Question: I'm searching for an advertising API that matches the above mentioned criteria.
I don't want to show ugly or annoying ads. But I couldn't find a way of doing it.
Here is a picture of what I am looking for.

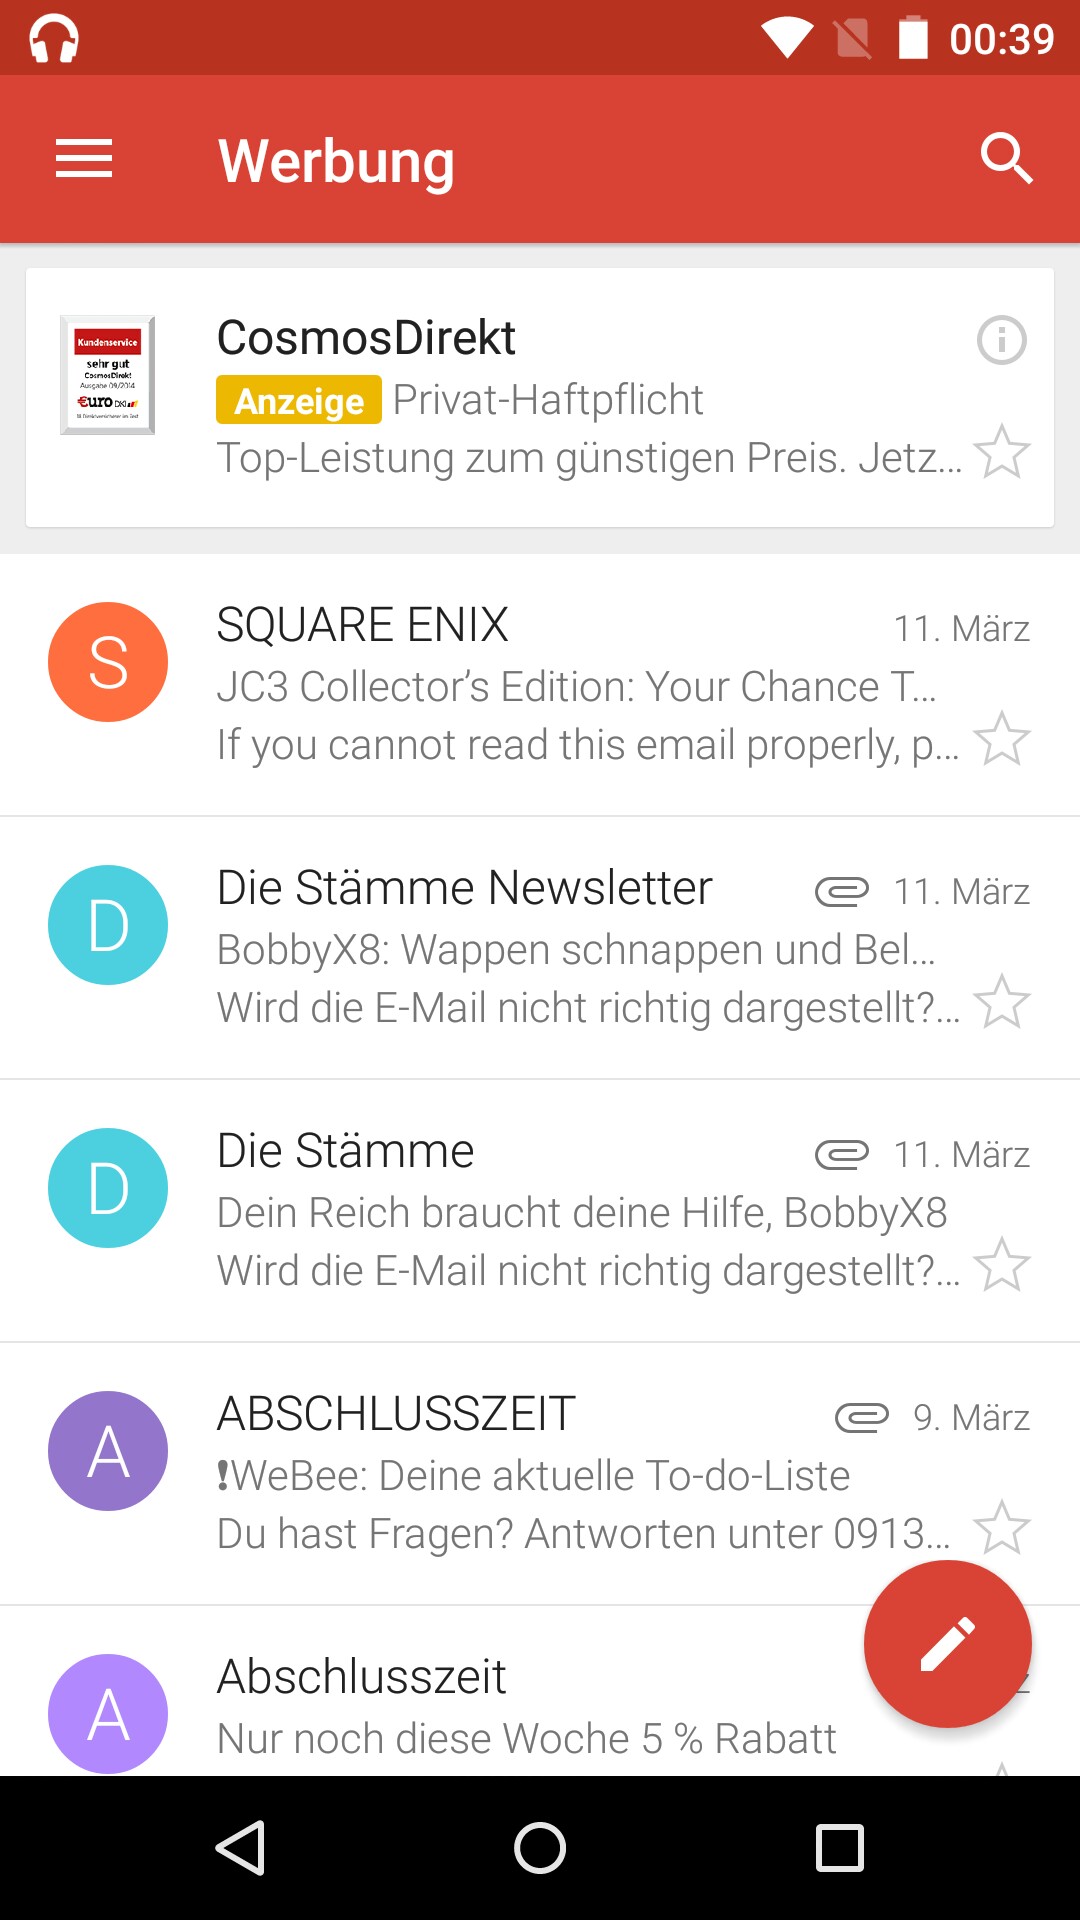
Answer: What you are looking for is . Most ad SDKs have native ads these days. For example, here is the documentation for <URL> and then leave the displaying part up to you so that you can seamlessly integrate them into your UI.